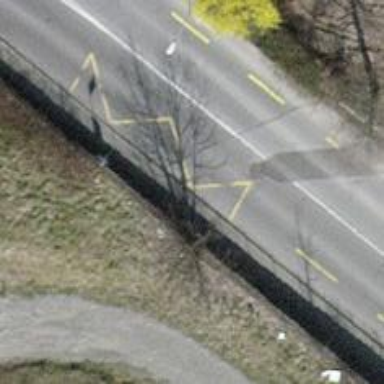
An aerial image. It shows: Bus stop with designated stop position for public transport.